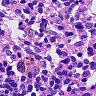
Metastatic tissue present: no